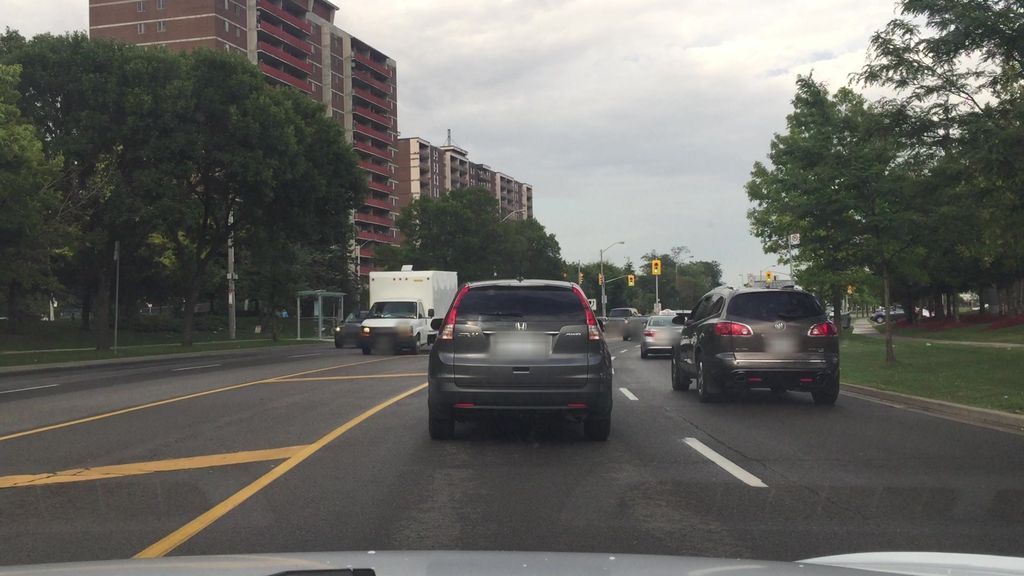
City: toronto